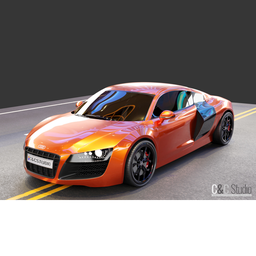
Label: mechanical